Aerial crown-view tile of a tropical tree (Barro Colorado Island, Panama), acquired 20241216:
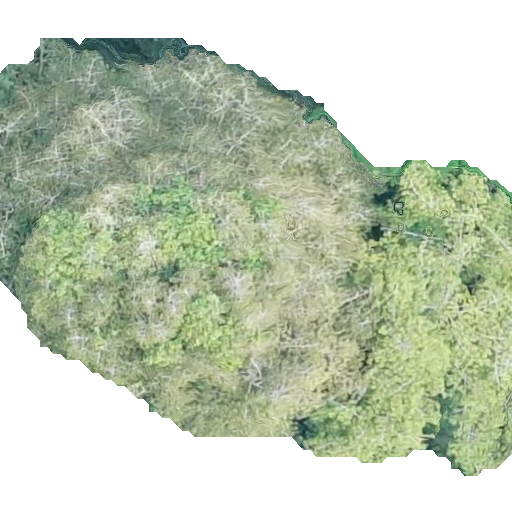
Species: Virola surinamensis
GBIF accepted scientific name: Virola surinamensis
Crown area: 262.894 m²